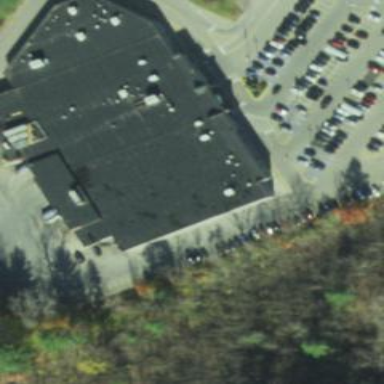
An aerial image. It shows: Building that houses supermarket.